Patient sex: F
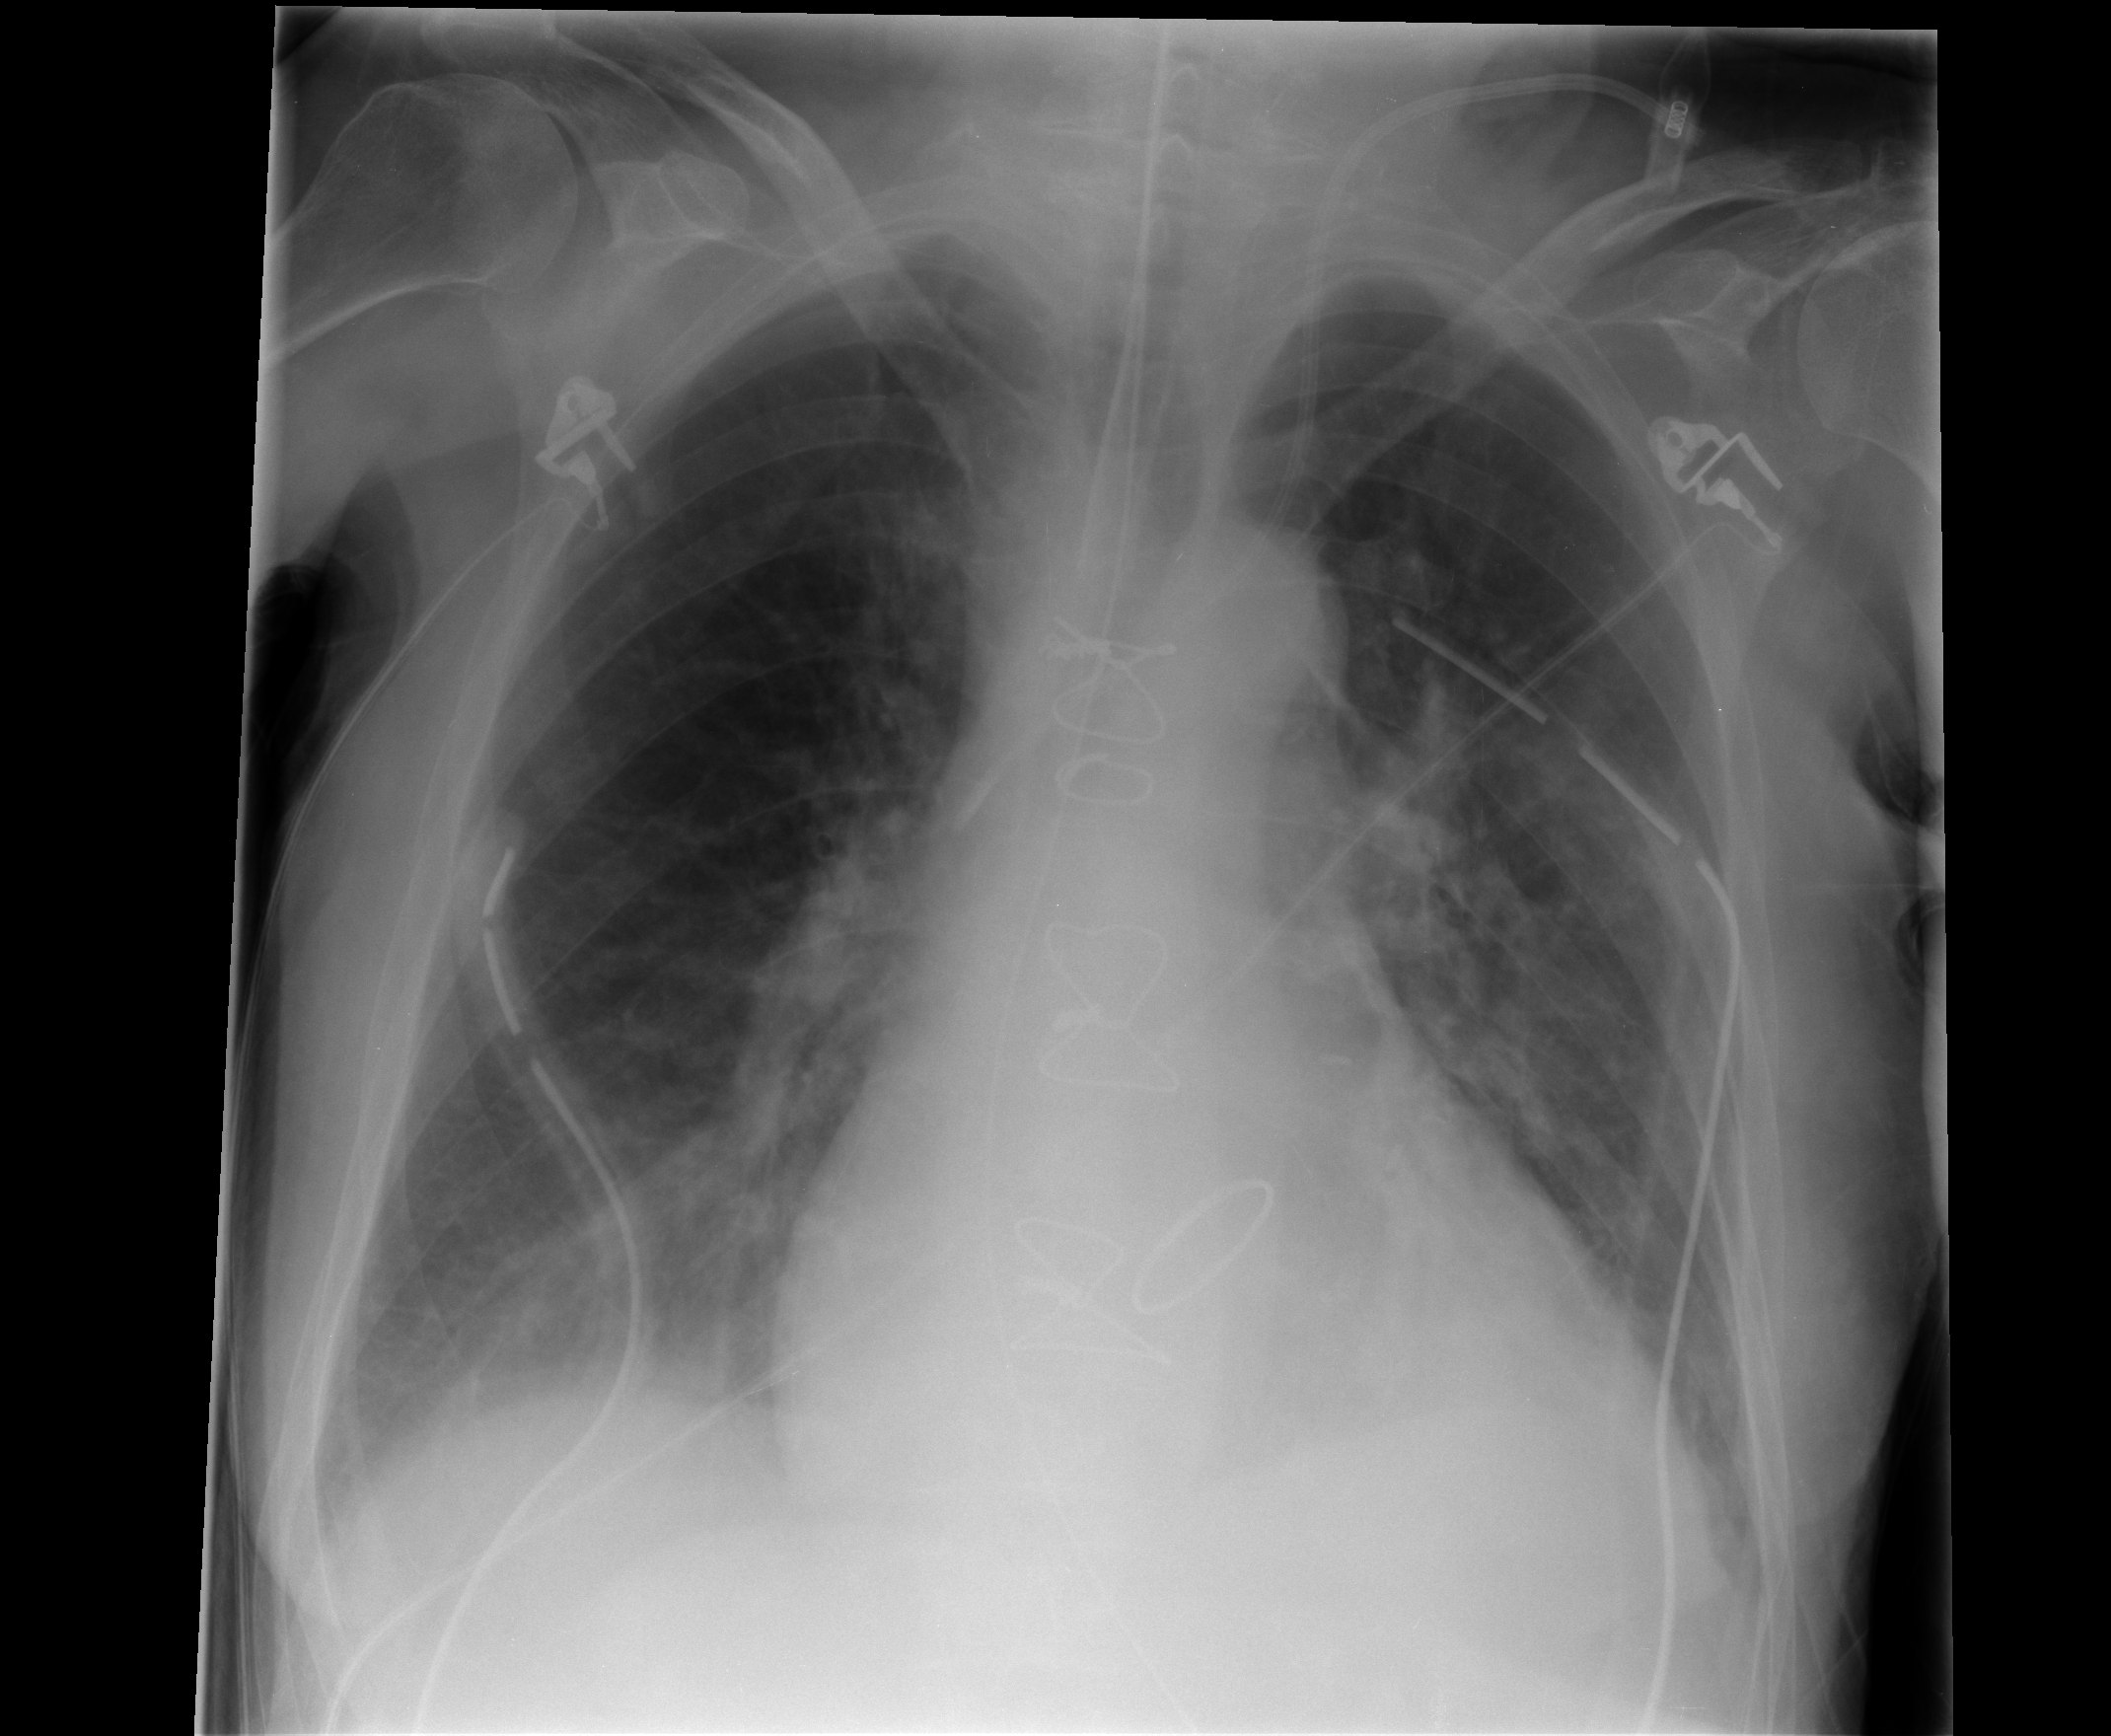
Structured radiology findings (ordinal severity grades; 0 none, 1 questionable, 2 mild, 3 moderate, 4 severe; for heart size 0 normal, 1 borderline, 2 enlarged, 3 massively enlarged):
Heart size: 2
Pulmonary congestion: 1
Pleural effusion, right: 2
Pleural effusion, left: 0
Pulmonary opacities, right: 0
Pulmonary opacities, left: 0
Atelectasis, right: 3
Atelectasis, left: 3